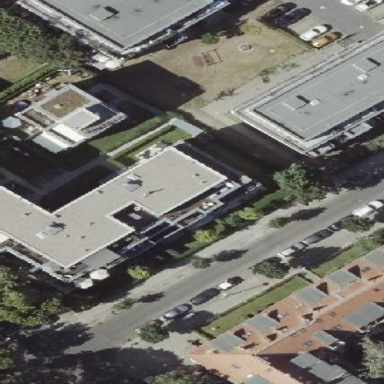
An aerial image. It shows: Flat-roofed apartment building.